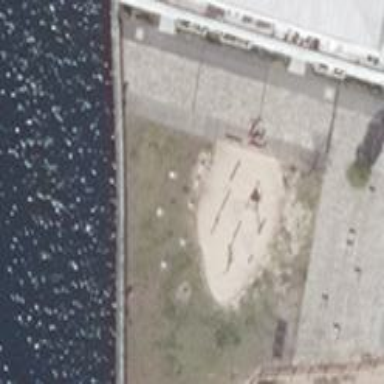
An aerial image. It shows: Playground with springy equipment.